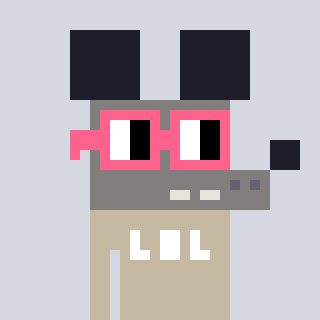
a pixel art character with square pink glasses, a mouse-shaped head and a bege-colored body on a cool background